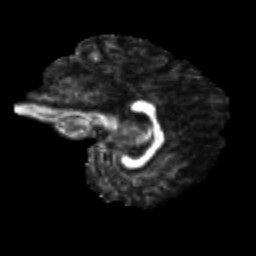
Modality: FA
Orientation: sagittal
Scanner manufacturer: siemens
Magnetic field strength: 3 T
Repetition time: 9.2 s
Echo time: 0.084 s